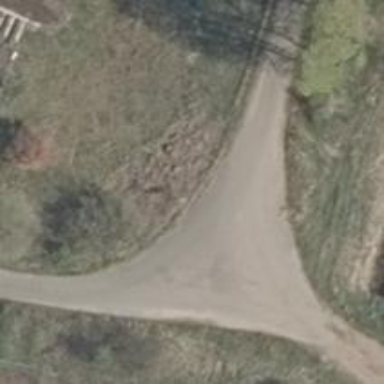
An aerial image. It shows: Unclassified road with asphalt surface.